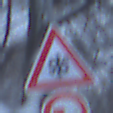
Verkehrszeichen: SchneeOderEisglaette
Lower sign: UeberholverbotKraftfahrzeuge
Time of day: Midday
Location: Outdoor (Nature)
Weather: Overcast
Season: Winter
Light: Natural